高一 · 代数
某机构通过对某企业今年的生产经营情况的调查, 得到每月利润 $y$ (单位: 万元) 与相应月份数 $x$ 的部分数据如表:

(1) 根据如表数据, 请从下列三个函数中选取一个恰当的函数描述 $y$ 与 $x$ 的变化关系, 并说明理由, $y=a x^{3}+b, \quad y=-x^{2}+a x+b, \quad y=a \cdot b^{x} ;$

（2）利用（1）中选择的函数, 估计月利润最大的是第几个月, 并求出该月的利润.
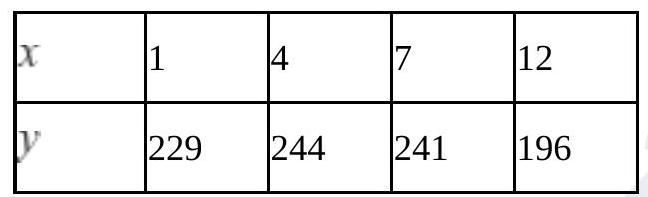
答案: （1）解：由题目中的数据知,

描述每月利润 $y$ (单位: 万元) 与相应月份数 $x$ 的变化关系函数不可能是常数函数,也不是单调函数; 所以应选取二次函数 $y=-x^{2}+a x+b_{\text {进行描述; }}$

(2) 解: 将 $(1,229),(4,244)$ 代入 $y=-x^{2}+a x+b$, 解得 $a=10, b=220$,

$\therefore y=-x^{2}+10 x+220, \quad 1 \leq x \leq 12, \quad x \in N_{+}$,

$y=-(x-5)^{2}+245, \therefore x=5, \quad y_{\max }=245_{\text {万元 }}$.
解析: (1) 根据题中数据, 即可直接判断出结果; (2) 将题中 $(1,229),(4,244)$ 代入 $y=-x^{2}+a x+b$, 求出参数, 根据二次函数的性质, 以及自变量的范围, 即可得出结果.